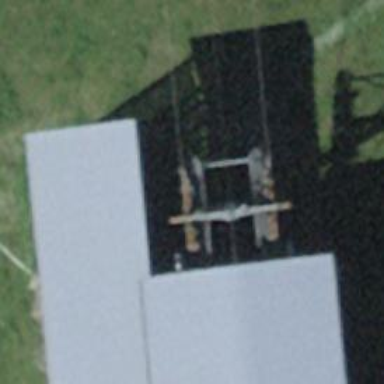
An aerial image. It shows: Pylon used for aerialway.